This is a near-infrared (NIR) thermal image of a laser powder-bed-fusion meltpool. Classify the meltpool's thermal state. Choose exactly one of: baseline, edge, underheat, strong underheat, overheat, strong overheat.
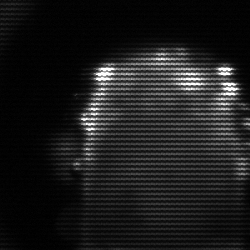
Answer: baseline